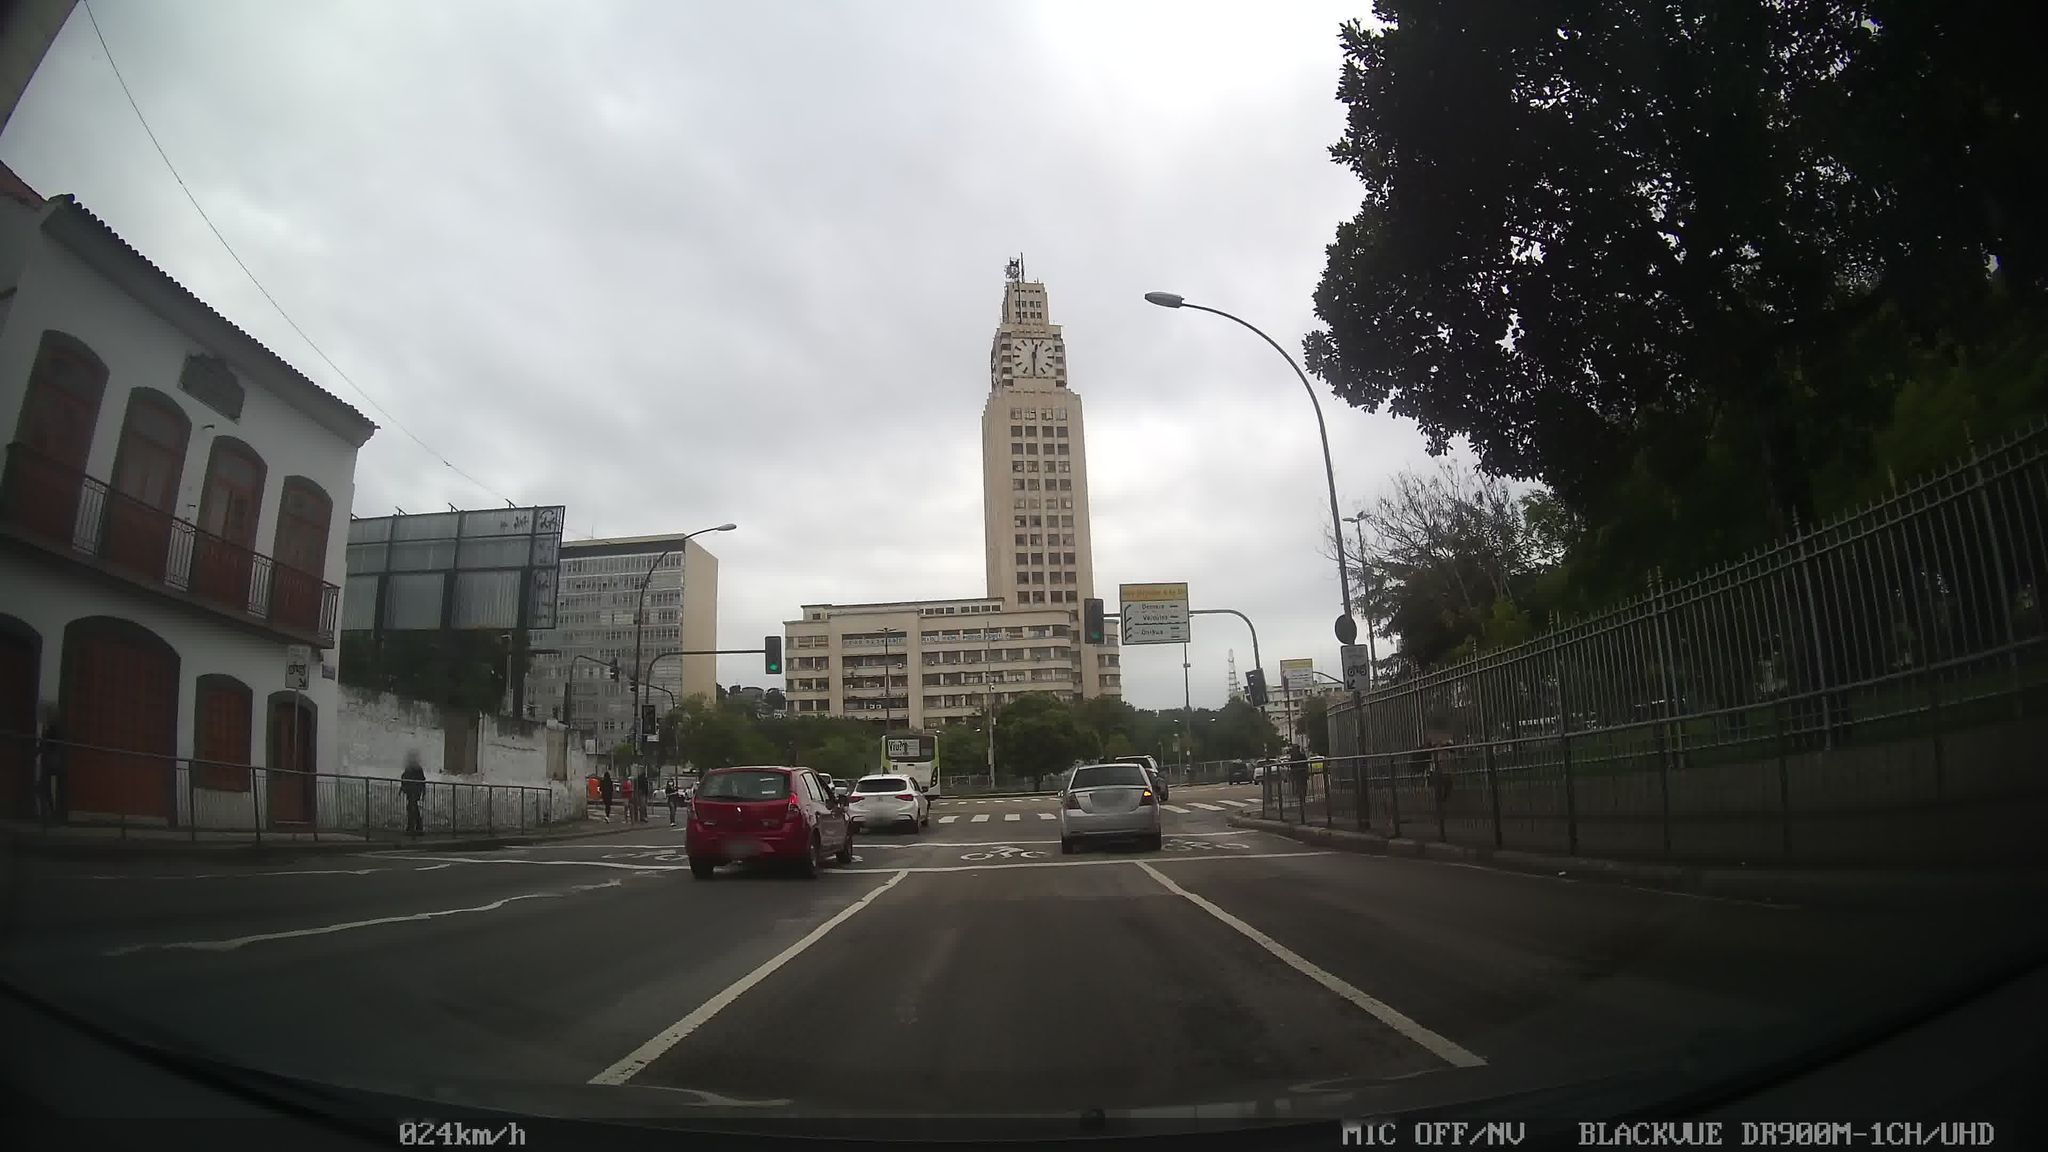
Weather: cloudy
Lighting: day
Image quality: good
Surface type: driving surface
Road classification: secondary
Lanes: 5
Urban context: urban centre
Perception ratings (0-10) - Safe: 5.1, Lively: 4.98, Beautiful: 7.66, Boring: 1.49, Depressing: 2.71, Wealthy: 4.23